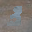
Label: 3